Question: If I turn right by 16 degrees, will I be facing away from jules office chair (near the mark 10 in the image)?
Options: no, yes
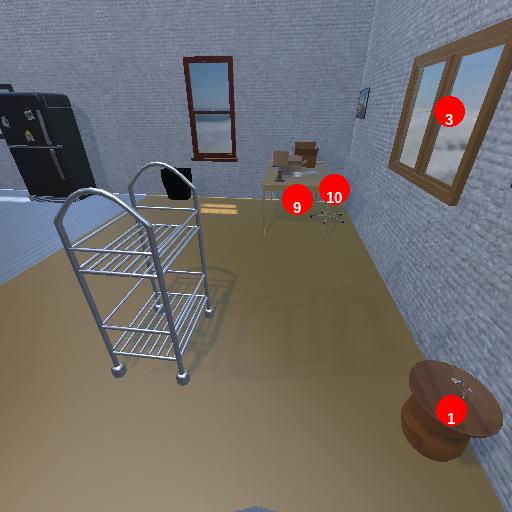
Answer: no